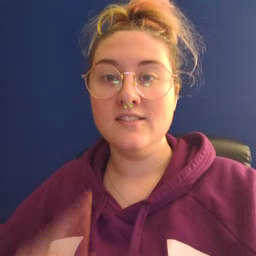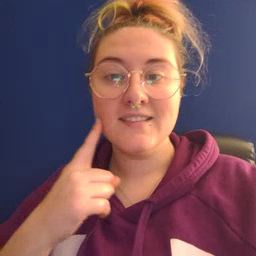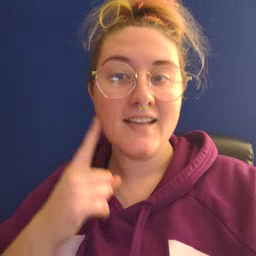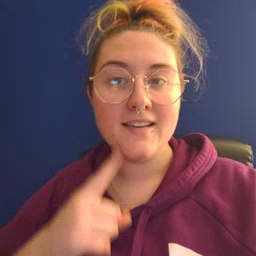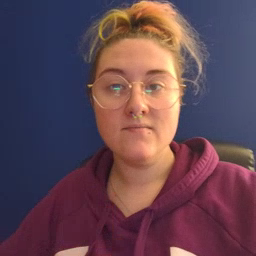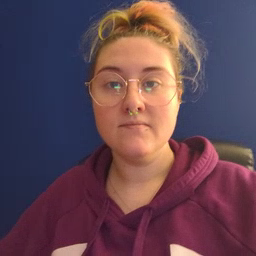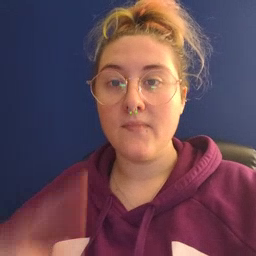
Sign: cheek